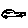
Label: car